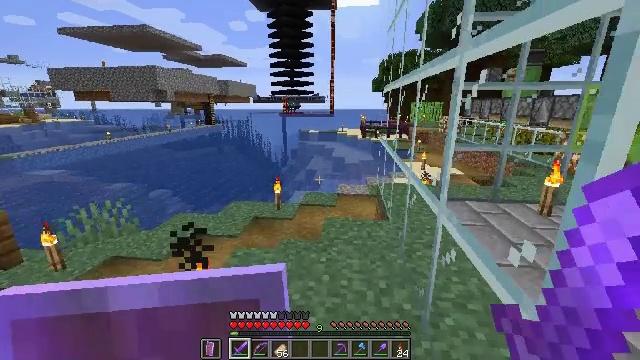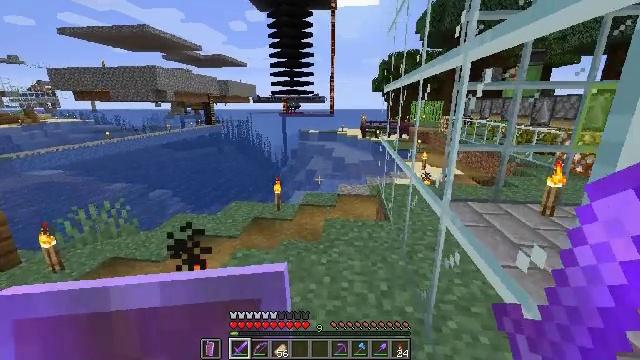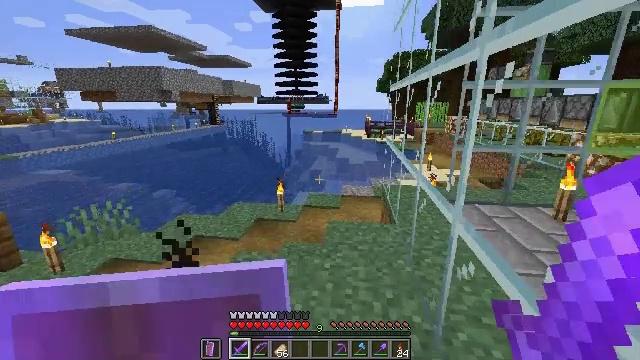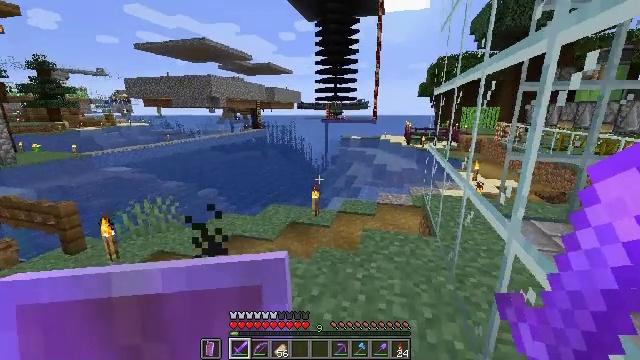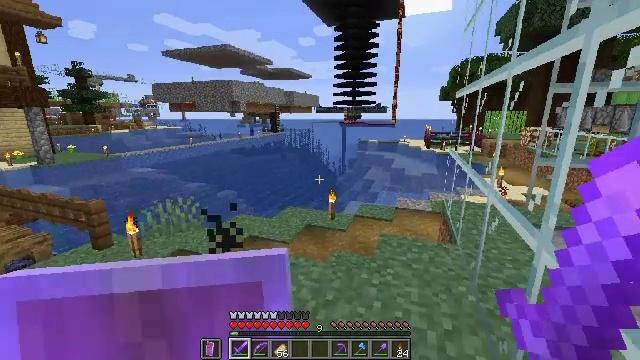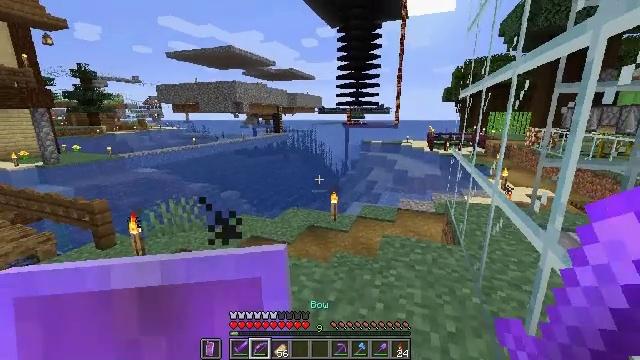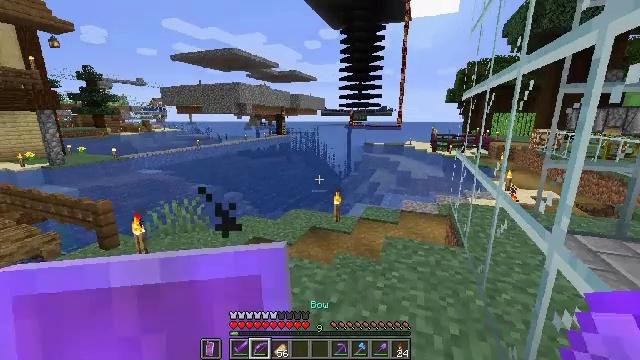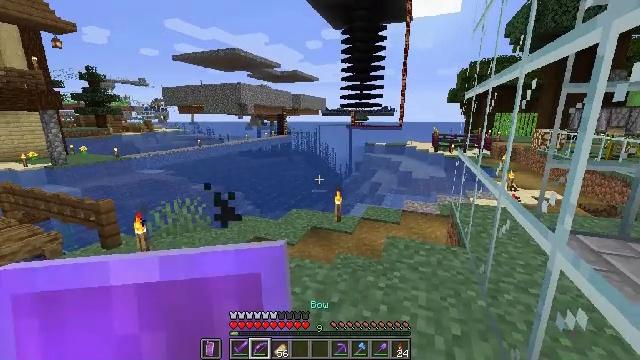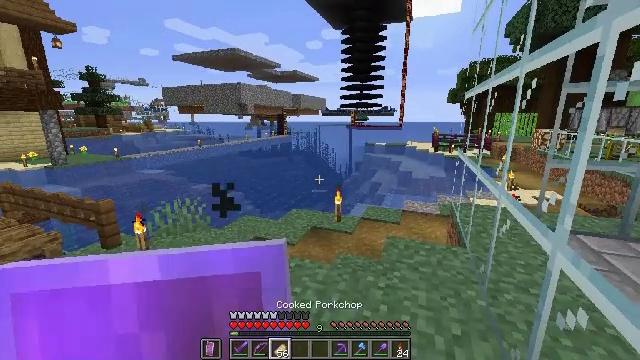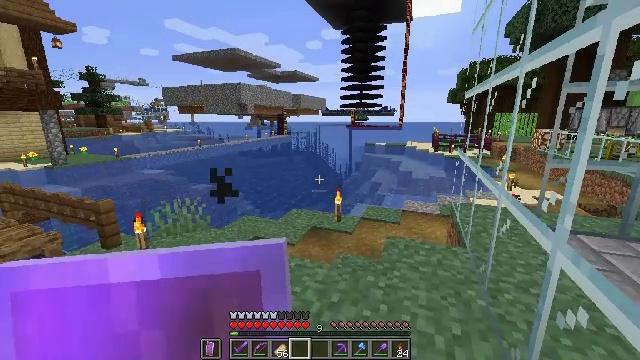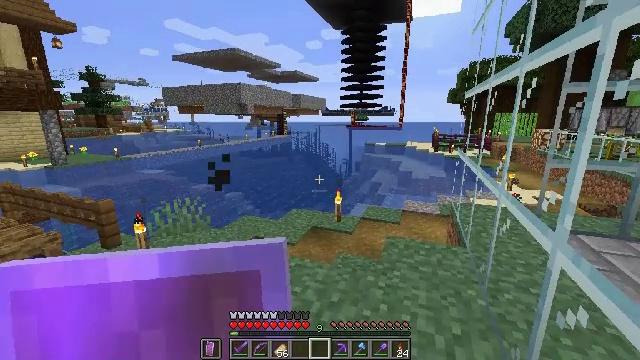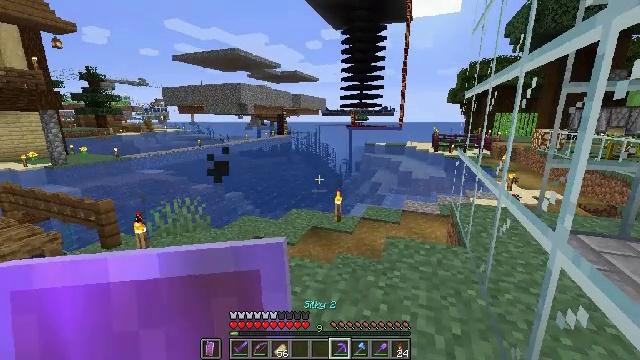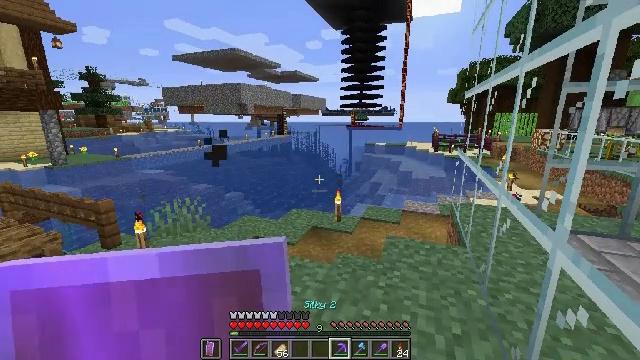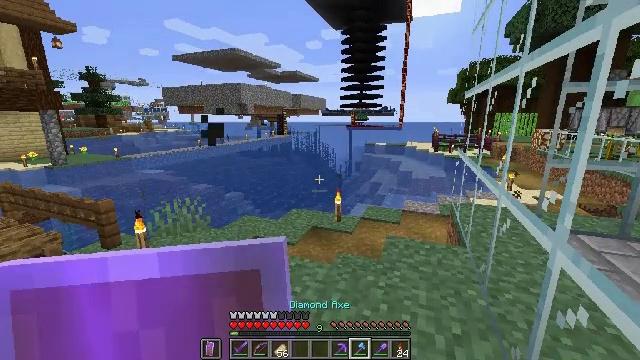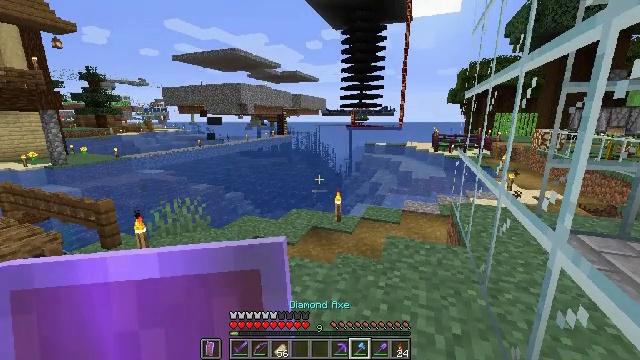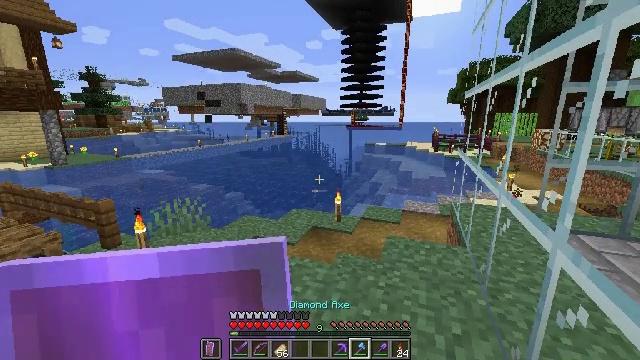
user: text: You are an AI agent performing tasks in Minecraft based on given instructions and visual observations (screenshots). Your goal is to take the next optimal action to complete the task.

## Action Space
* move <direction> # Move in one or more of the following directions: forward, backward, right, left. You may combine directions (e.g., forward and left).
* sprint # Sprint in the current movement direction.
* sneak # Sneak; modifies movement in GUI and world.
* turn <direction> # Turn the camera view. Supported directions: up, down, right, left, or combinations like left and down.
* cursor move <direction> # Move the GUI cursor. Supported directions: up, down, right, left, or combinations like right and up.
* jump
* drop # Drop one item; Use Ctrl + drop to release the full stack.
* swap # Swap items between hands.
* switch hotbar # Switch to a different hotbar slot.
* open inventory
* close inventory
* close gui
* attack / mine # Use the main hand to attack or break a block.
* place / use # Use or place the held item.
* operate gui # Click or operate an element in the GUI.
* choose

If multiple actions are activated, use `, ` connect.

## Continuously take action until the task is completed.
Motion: motion action
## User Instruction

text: Break the spruce trapdoor from a structure.
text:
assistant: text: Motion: no_op
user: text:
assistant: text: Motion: no_op
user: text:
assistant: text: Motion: turn left and up
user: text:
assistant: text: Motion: turn left
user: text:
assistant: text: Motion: no_op
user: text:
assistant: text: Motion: no_op
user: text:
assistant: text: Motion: no_op
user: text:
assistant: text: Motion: no_op
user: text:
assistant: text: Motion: no_op
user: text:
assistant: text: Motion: no_op
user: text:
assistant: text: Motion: no_op
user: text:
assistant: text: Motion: no_op
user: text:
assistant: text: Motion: no_op
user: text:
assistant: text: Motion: no_op
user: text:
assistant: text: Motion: no_op
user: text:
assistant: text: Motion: no_op
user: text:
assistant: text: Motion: no_op
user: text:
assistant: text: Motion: no_op
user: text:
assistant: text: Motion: no_op
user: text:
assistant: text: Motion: no_op
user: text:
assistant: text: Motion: no_op
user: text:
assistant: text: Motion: no_op
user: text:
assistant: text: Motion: no_op
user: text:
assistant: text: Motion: no_op
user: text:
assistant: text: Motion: no_op
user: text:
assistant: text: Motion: sprint
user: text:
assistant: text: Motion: sprint
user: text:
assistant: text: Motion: move forward, sprint
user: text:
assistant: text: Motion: move forward, sprint
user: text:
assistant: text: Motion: move forward, sprint, turn left and up